Breast ultrasound image
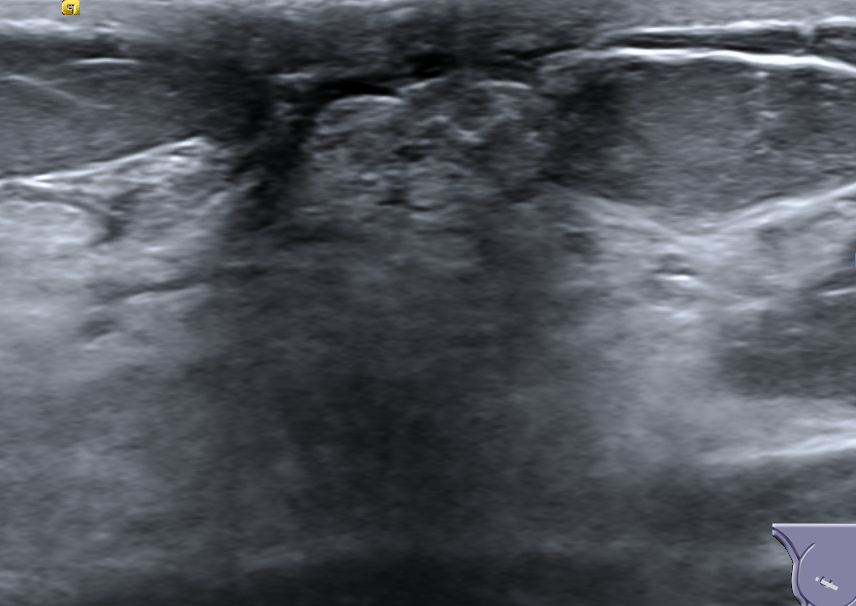
Diagnosis: normal